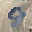
Label: 9